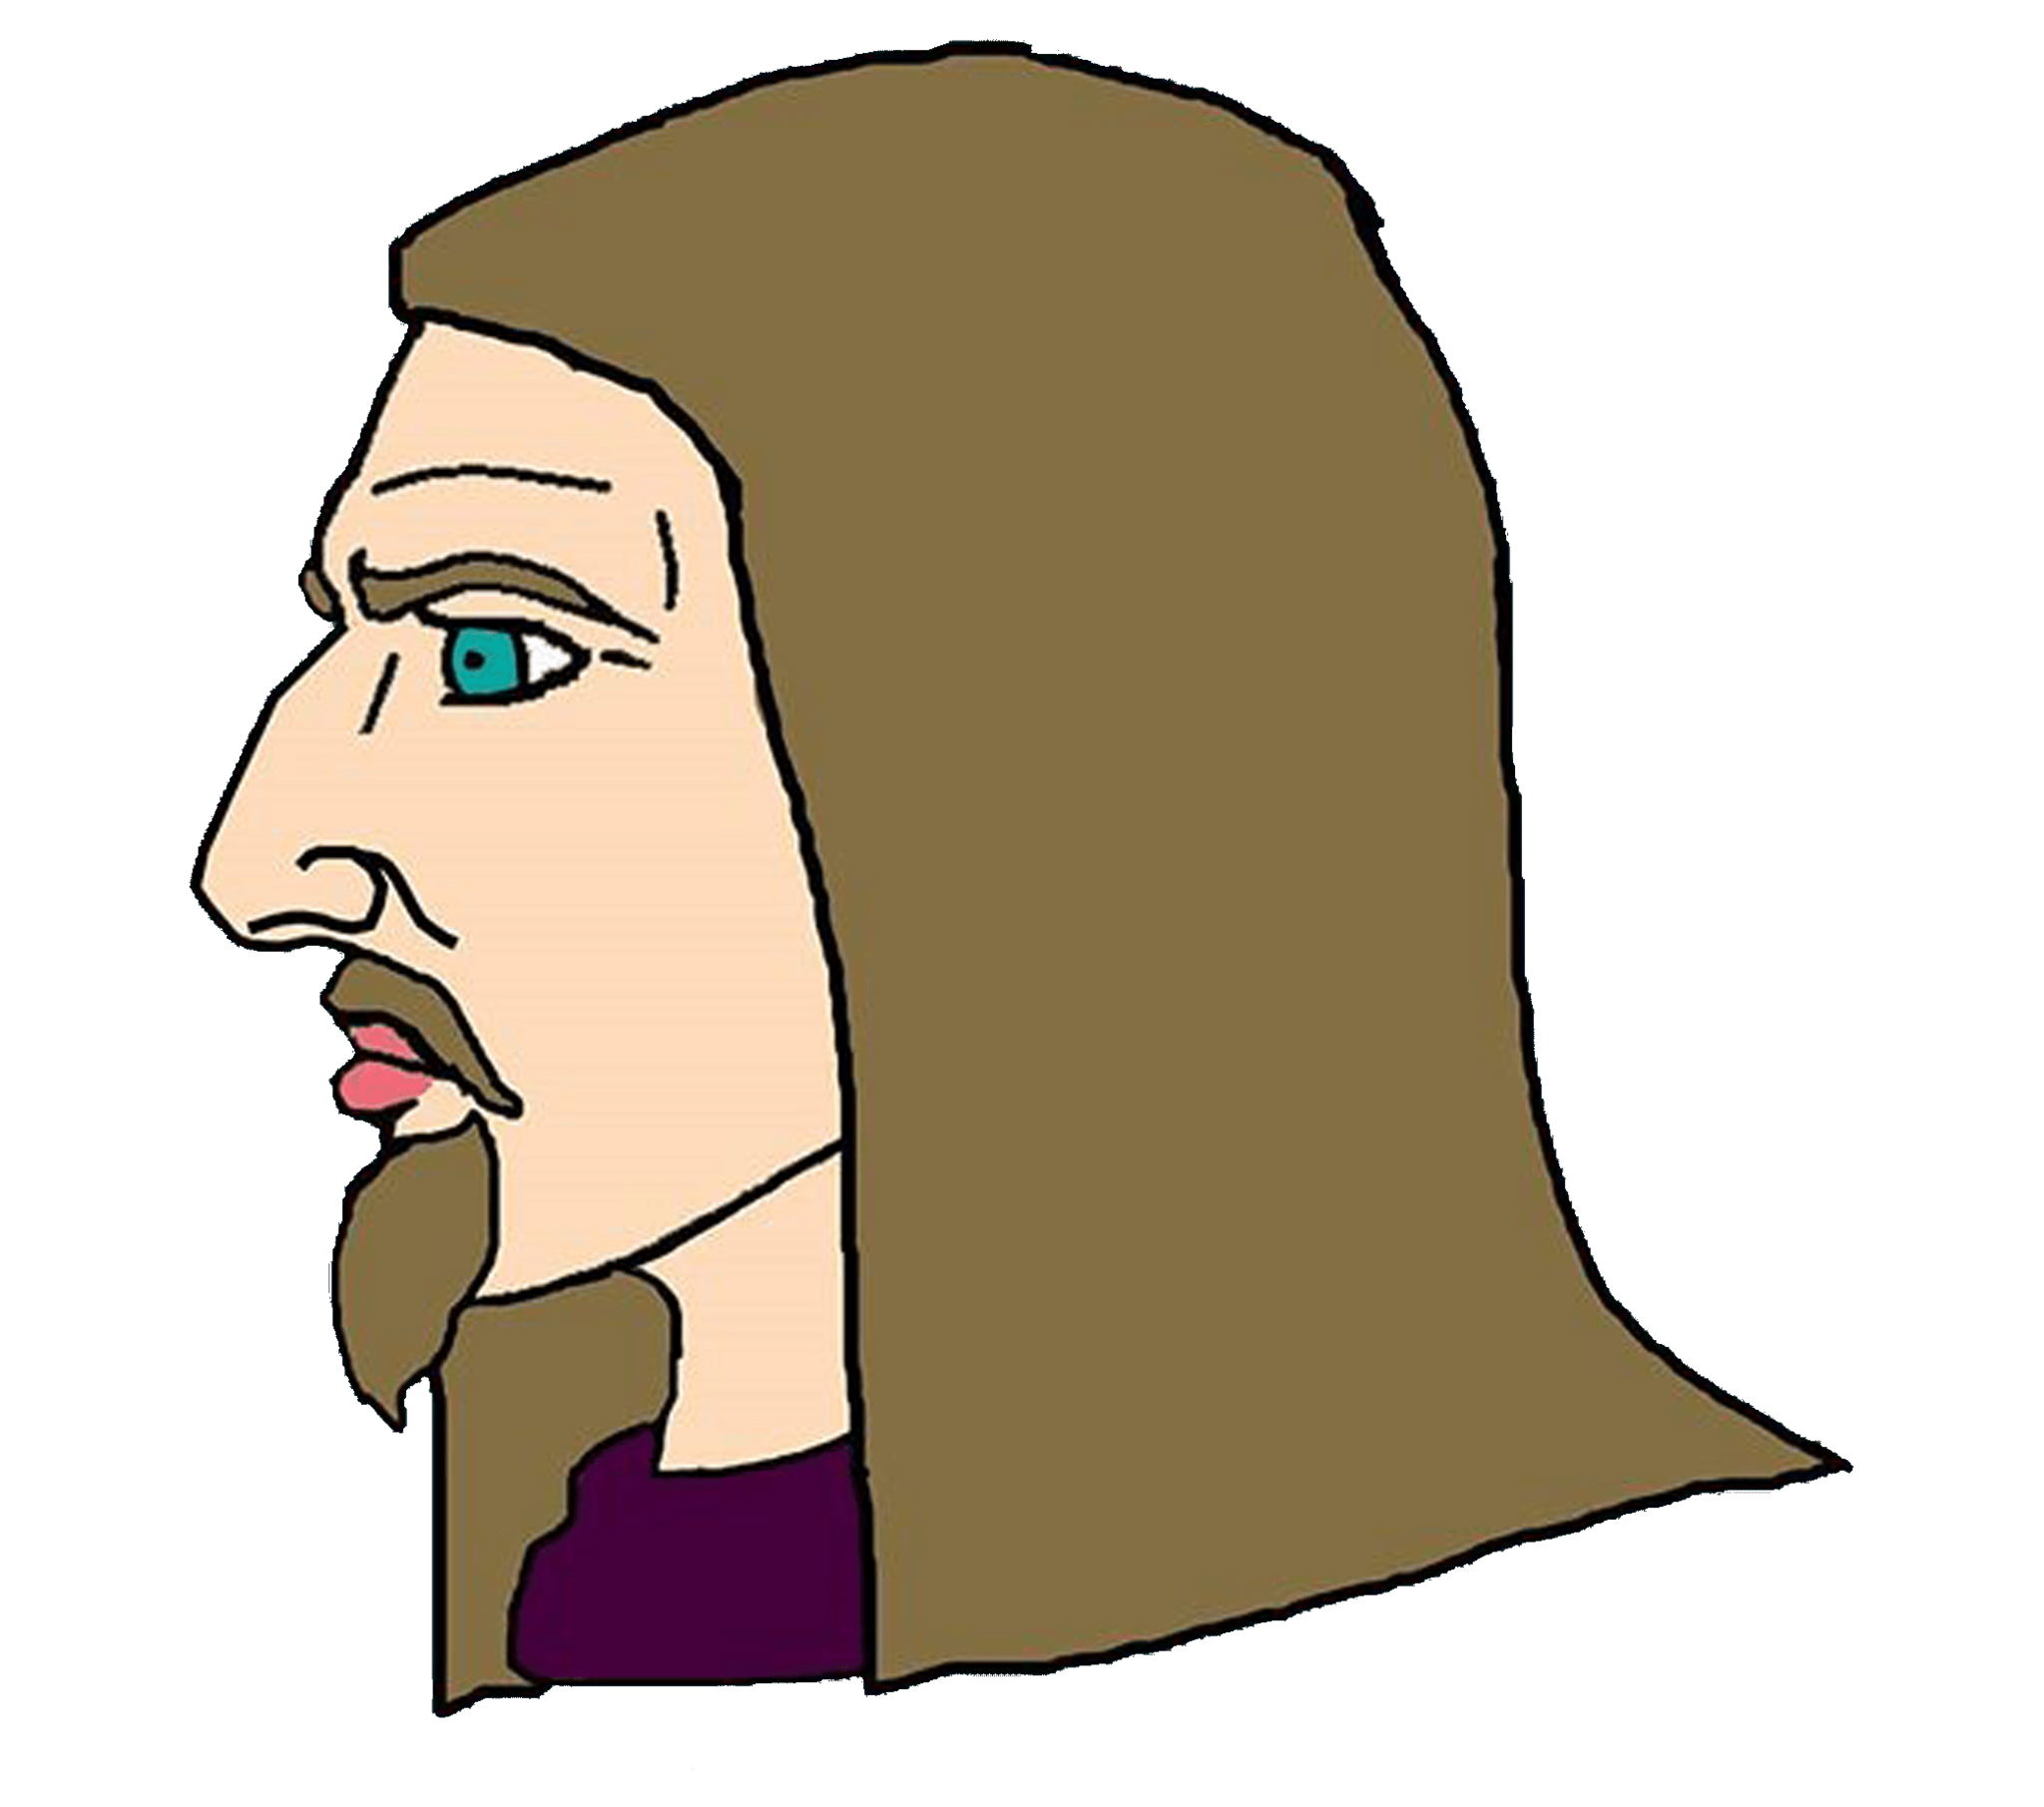
Label: 4_Yes_Chad